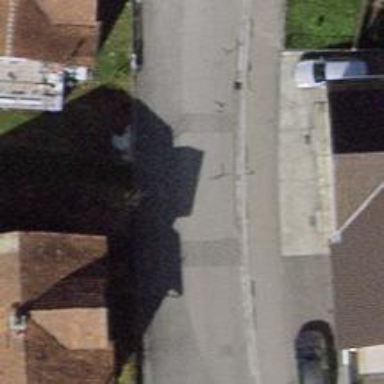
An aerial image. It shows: Asphalt road in living street.